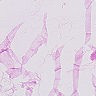
Metastatic tissue present: no